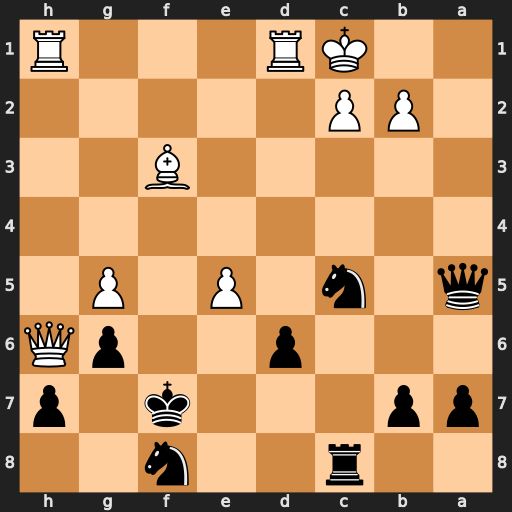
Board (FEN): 2r2n2/pp3k1p/3p2pQ/q1n1P1P1/8/5B2/1PP5/2KR3R
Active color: b
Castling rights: -
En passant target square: -
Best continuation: Nb3+ Kb1 Qa1#